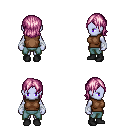
a pixel art fantasy rpg character, female body template, dark elf, purple skin, brown sleeveless shirt, teal pants, pink long bangs hairstyle, white cloth bandages, black shoes, four views (front, back, left, right), 2x2 character sprite sheet, small pixel art, hard edges, no anti-aliasing